Question: I would like to change the title and line color of my ListPreference from blue to pink, to match the line of my action bar.

Any ideas? Thanks in advance!
I've been looking through Android's 'themes.xml' and 'styles.xml' looking at things like 'dialogPreferenceStyle', but haven't figured it out yet.
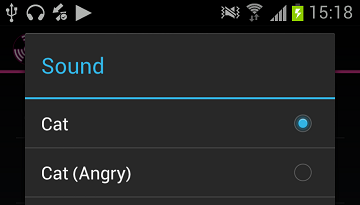
Answer: Had the same problem today.
Old thread, but I found <URL> and it works perfectly.
Simply modify your styles.xml
'''
<resources>
<!-- Base application theme. -->
<style name="AppTheme" parent="Theme.AppCompat.NoActionBar">
<!-- Customize your theme here. -->
<item name="colorPrimary">@color/colorPrimary</item>
<item name="colorPrimaryDark">@color/colorPrimaryDark</item>
<item name="colorAccent">@color/colorAccent</item>
<!-- Add this -->
<item name="android:dialogTheme">@style/DialogStyle</item>
<item name="android:alertDialogTheme">@style/DialogStyle</item>
</style>
<!-- Customize your color here -->
<style name="DialogStyle" parent="android:Theme.Material.Dialog">
<item name="android:colorAccent">@color/colorAccent</item>
</style>
'''